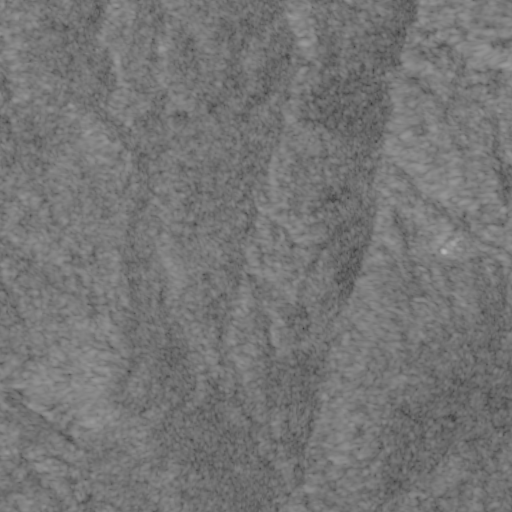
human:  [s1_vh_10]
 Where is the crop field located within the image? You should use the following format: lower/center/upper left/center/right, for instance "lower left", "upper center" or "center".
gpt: The crop field is located in the upper left of the image.
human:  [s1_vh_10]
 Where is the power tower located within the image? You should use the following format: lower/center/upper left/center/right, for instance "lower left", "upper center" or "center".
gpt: The power tower is located in the lower right of the image.
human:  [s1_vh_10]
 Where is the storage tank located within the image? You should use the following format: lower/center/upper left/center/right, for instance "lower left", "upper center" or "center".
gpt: The storage tank is located in the center right of the image.
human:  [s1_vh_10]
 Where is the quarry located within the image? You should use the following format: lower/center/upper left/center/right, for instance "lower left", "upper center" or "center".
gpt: There is no quarry in the image.

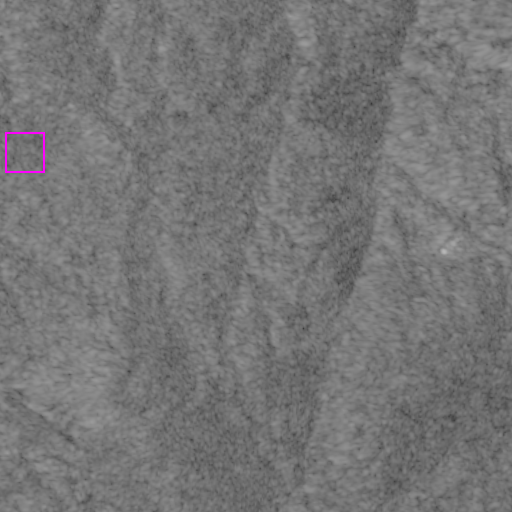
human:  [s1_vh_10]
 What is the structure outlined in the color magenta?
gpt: The structure outlined in magenta is a crop field.
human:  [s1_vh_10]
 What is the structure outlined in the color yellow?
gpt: There is no yellow outline.